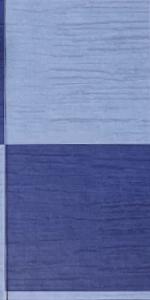
Label: Empty